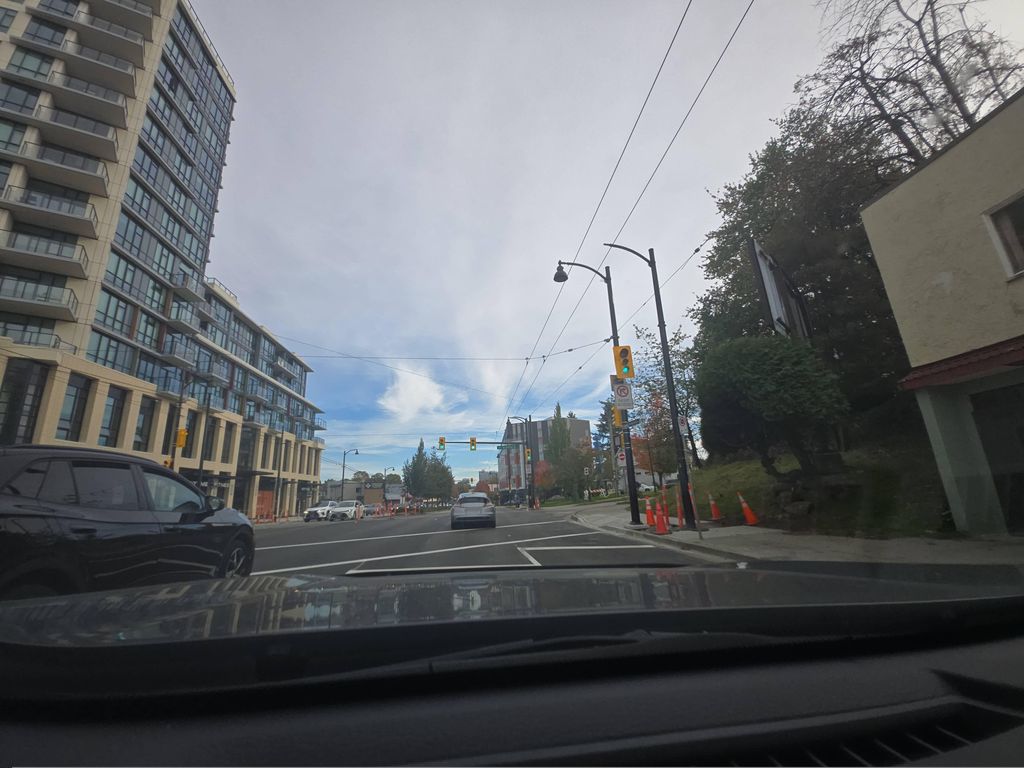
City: vancouver